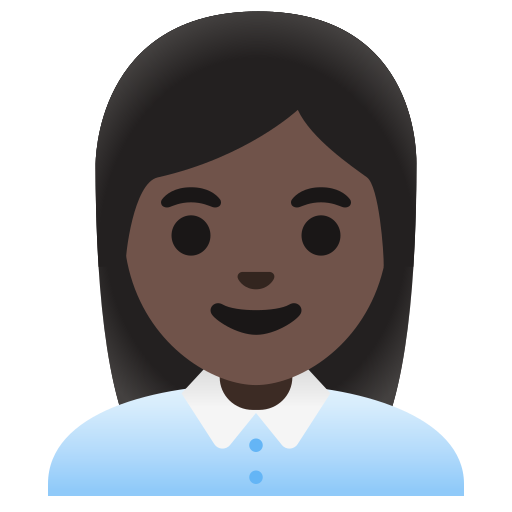
Emoji: 👩🏿‍💼